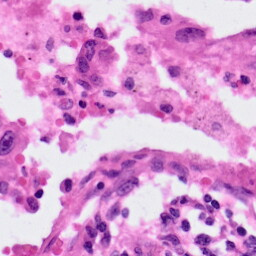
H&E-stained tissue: Lung